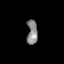
Tissue: skin
Cell type: Epithelial cells
Senescence score: 0.2433
Nuclear area (px): 248
Mean DAPI intensity: 137.722